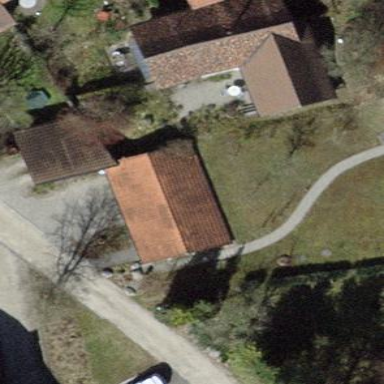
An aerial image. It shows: Shed.